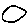
Label: circle